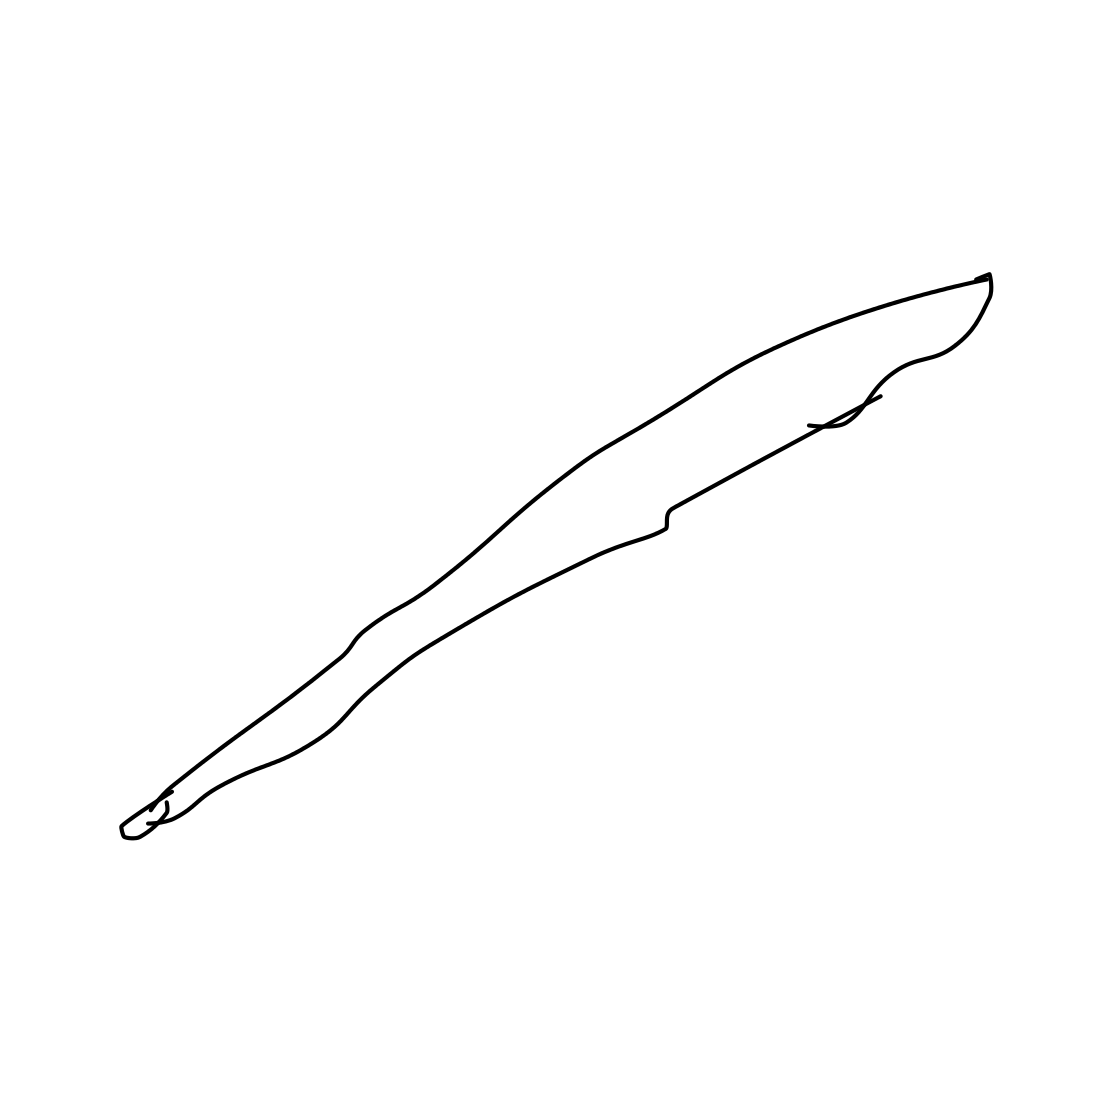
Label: baseball bat